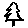
Label: tree